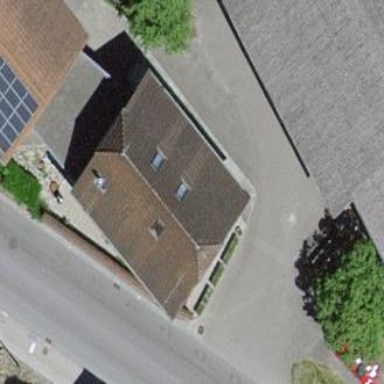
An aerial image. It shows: Residential building.